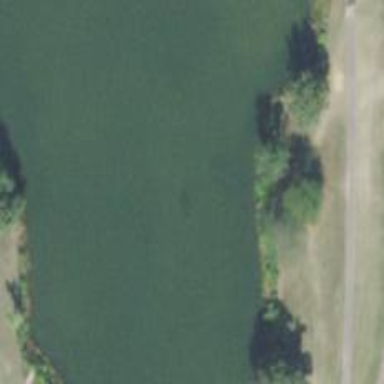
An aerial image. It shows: Pond surrounded by natural water.